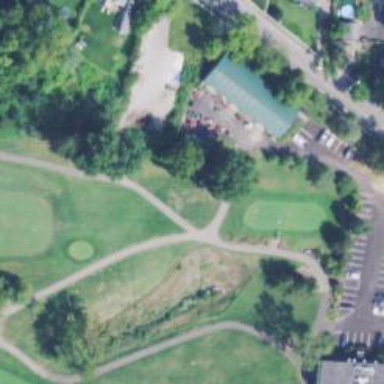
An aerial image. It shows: Path for both roads and golfers.